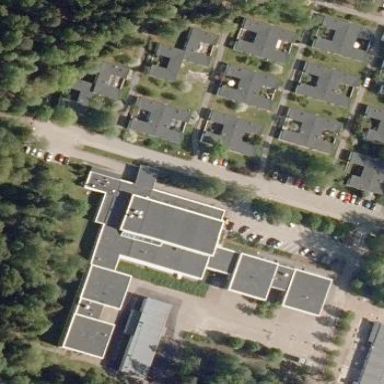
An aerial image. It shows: Educational building.